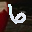
Label: 6